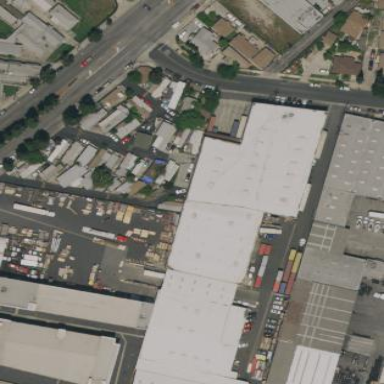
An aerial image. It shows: Industrial building.